Question: This image illustrates my problem:

It's a popup-script from Sohtanaka I think, so what you see is a popup-window.
The CSS is looking like this:
'''
#fade { /*--Transparent background layer--*/
display:none; /*--hidden by default--*/
background:#000000;
position:fixed;
left:0;
top:0;
width:100%;
height:100%;
opacity:.80;
z-index:9999;
}
.popup_block{
display:none; /*--hidden by default--*/
background:#ffffff;
padding:20px;
border:20px solid #dddddd;
float:left;
position:absolute;
top:50%;
left:50%;
z-index:99999;
/*--CSS3 Box Shadows--*/
-webkit-box-shadow:0px 0px 20px #000000;
-moz-box-shadow:0px 0px 20px #000000;
box-shadow:0px 0px 20px #000000;
/*--CSS3 Rounded Corners--*/
-webkit-border-radius:10px;
-moz-border-radius:10px;
border-radius:10px;
font-size:12px;
height:625px;
}
img.btn_close {
float:right;
margin:-55px -55px 0 0;
}
/*--Making IE6 Understand Fixed Positioning--*/
*html #fade {
position:absolute;
}
*html .popup_block {
position:absolute;
}
'''
And the javascript:
'''
$(document).ready(function(){
//When you click on a link with class of poplight and the href starts with a #
$('a.poplight[href^=#]').click(function() {
var popID = $(this).attr('rel'); //Get Popup Name
var popURL = $(this).attr('href'); //Get Popup href to define size
//Pull Query & Variables from href URL
var query= popURL.split('?');
var dim= query[1].split('&');
var popWidth = dim[0].split('=')[1]; //Gets the first query string value
//Fade in the Popup and add close button
$('#' + popID).fadeIn().css({ 'width': Number( popWidth ) }).prepend('<a href="#" class="close"><img src="../images/close_pop.png" class="btn_close" title="Close Window" alt="Close" /></a>');
//Define margin for center alignment (vertical + horizontal) - we add 80 to the height/width to accomodate for the padding + border width defined in the css
var popMargTop = ($('#' + popID).height() + 80) / 2;
var popMargLeft = ($('#' + popID).width() + 80) / 2;
//Apply Margin to Popup
$('#' + popID).css({
'margin-top' : -popMargTop,
'margin-left' : -popMargLeft
});
//Fade in Background
$('body').append('<div id="fade"></div>'); //Add the fade layer to bottom of the body tag.
$('#fade').css({'filter' : 'alpha(opacity=80)'}).fadeIn(); //Fade in the fade layer
return false;
});
//Close Popups and Fade Layer
$('a.close, #fade').live('click', function() { //When clicking on the close or fade layer...
$('#fade , .popup_block').fadeOut(function() {
$('#fade, a.close').remove();
}); //fade them both out
return false;
});
});
'''
The first picture is when I use the CSS as I linked below. Everything's working, and the close-cross in the upper right is there and working. Problem is, that I have made a fixed height on the popup, and according to the ID linked to the popup window, stuff inside it could be more, and it could be less. So, the fixed height is not always enough, which you can see in the bottom of the first picture, where content is actually going outside the window frame.
Well, then I tried using overflow:auto (I know I should overflow-y for scrollbar in the sides, but the other picture is just with overflow, so bear with me ;)), and I got the other picture. I then get a scrollbar inside the window, and I can easily scroll to see the other content, as it should be (Again, ignore the x-scrollbar). But, unfortunately, not the close-cross-button don't want to show as before, but instead hide behind the borders.
I've tried some things with enclosing the button in the javascript in a div, and then position that, but that didn't seem to work the way I did it.
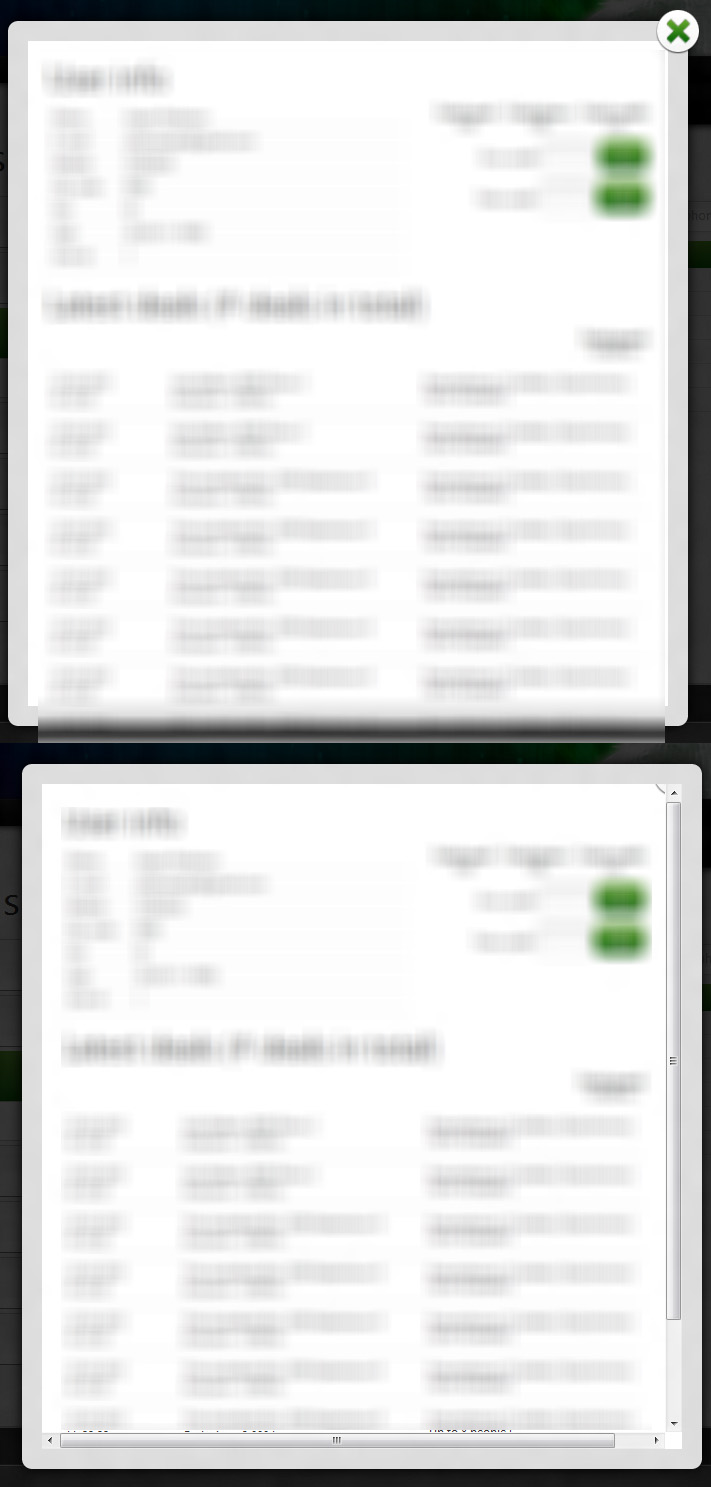
Answer: I found a solution for you. Add a new division inside the 'popup_block' and give overflow to it. Then you can see the close image correctly. I had created two jsfiddle examples. One with less content and other with more content.
<URL>
<URL>
I had adjusted some CSS also. Close image added externally.
Hope this will solve your problem.
Cheers !!!